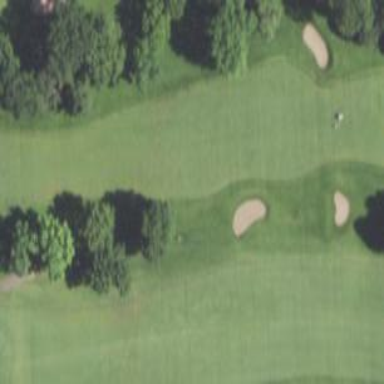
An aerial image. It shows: Grassy area designated as golf fairway.